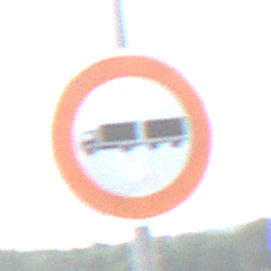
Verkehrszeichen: VerbotLastkraftwagenMitAnhaenger
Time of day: SunriseSunset
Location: Outdoor (Nature)
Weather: PartlyCloudy
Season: NotSpecified
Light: Natural